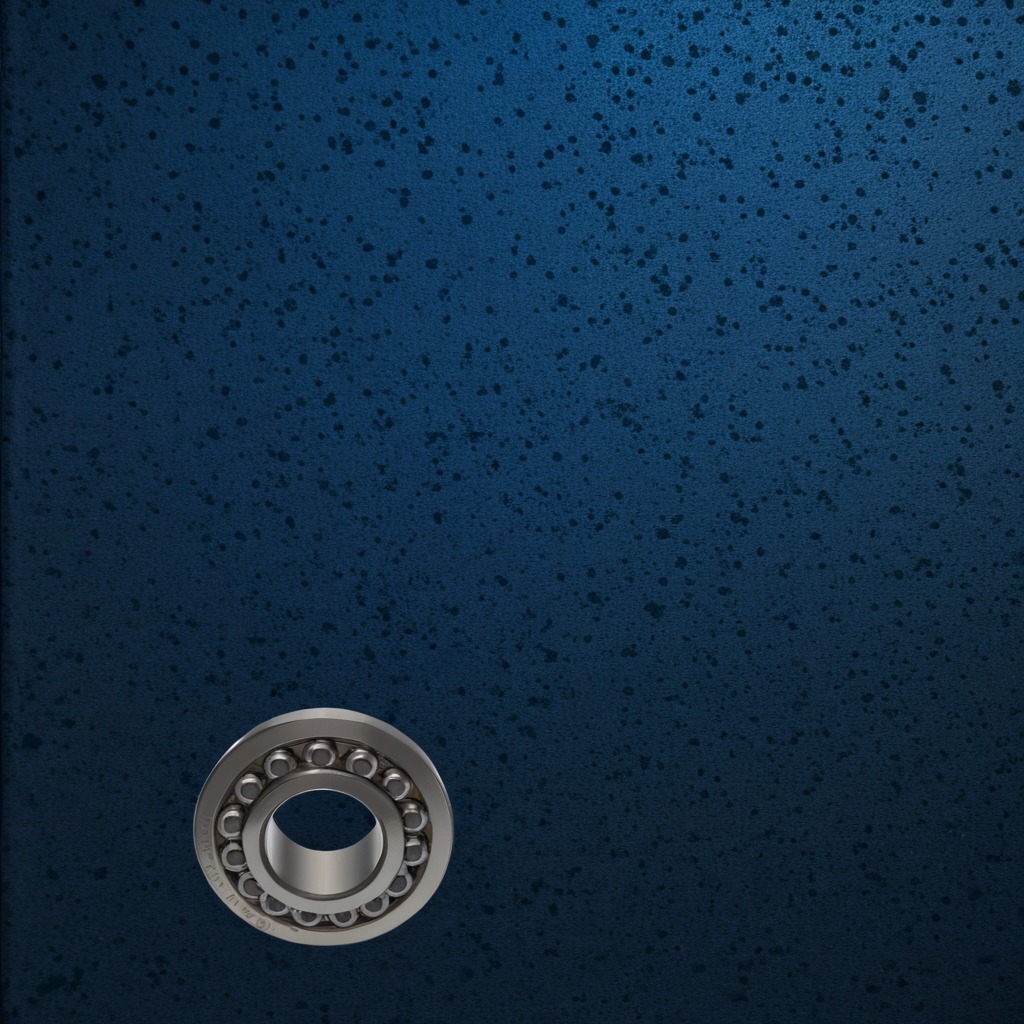
A metal ball bearing is lying on the granite tabletop.